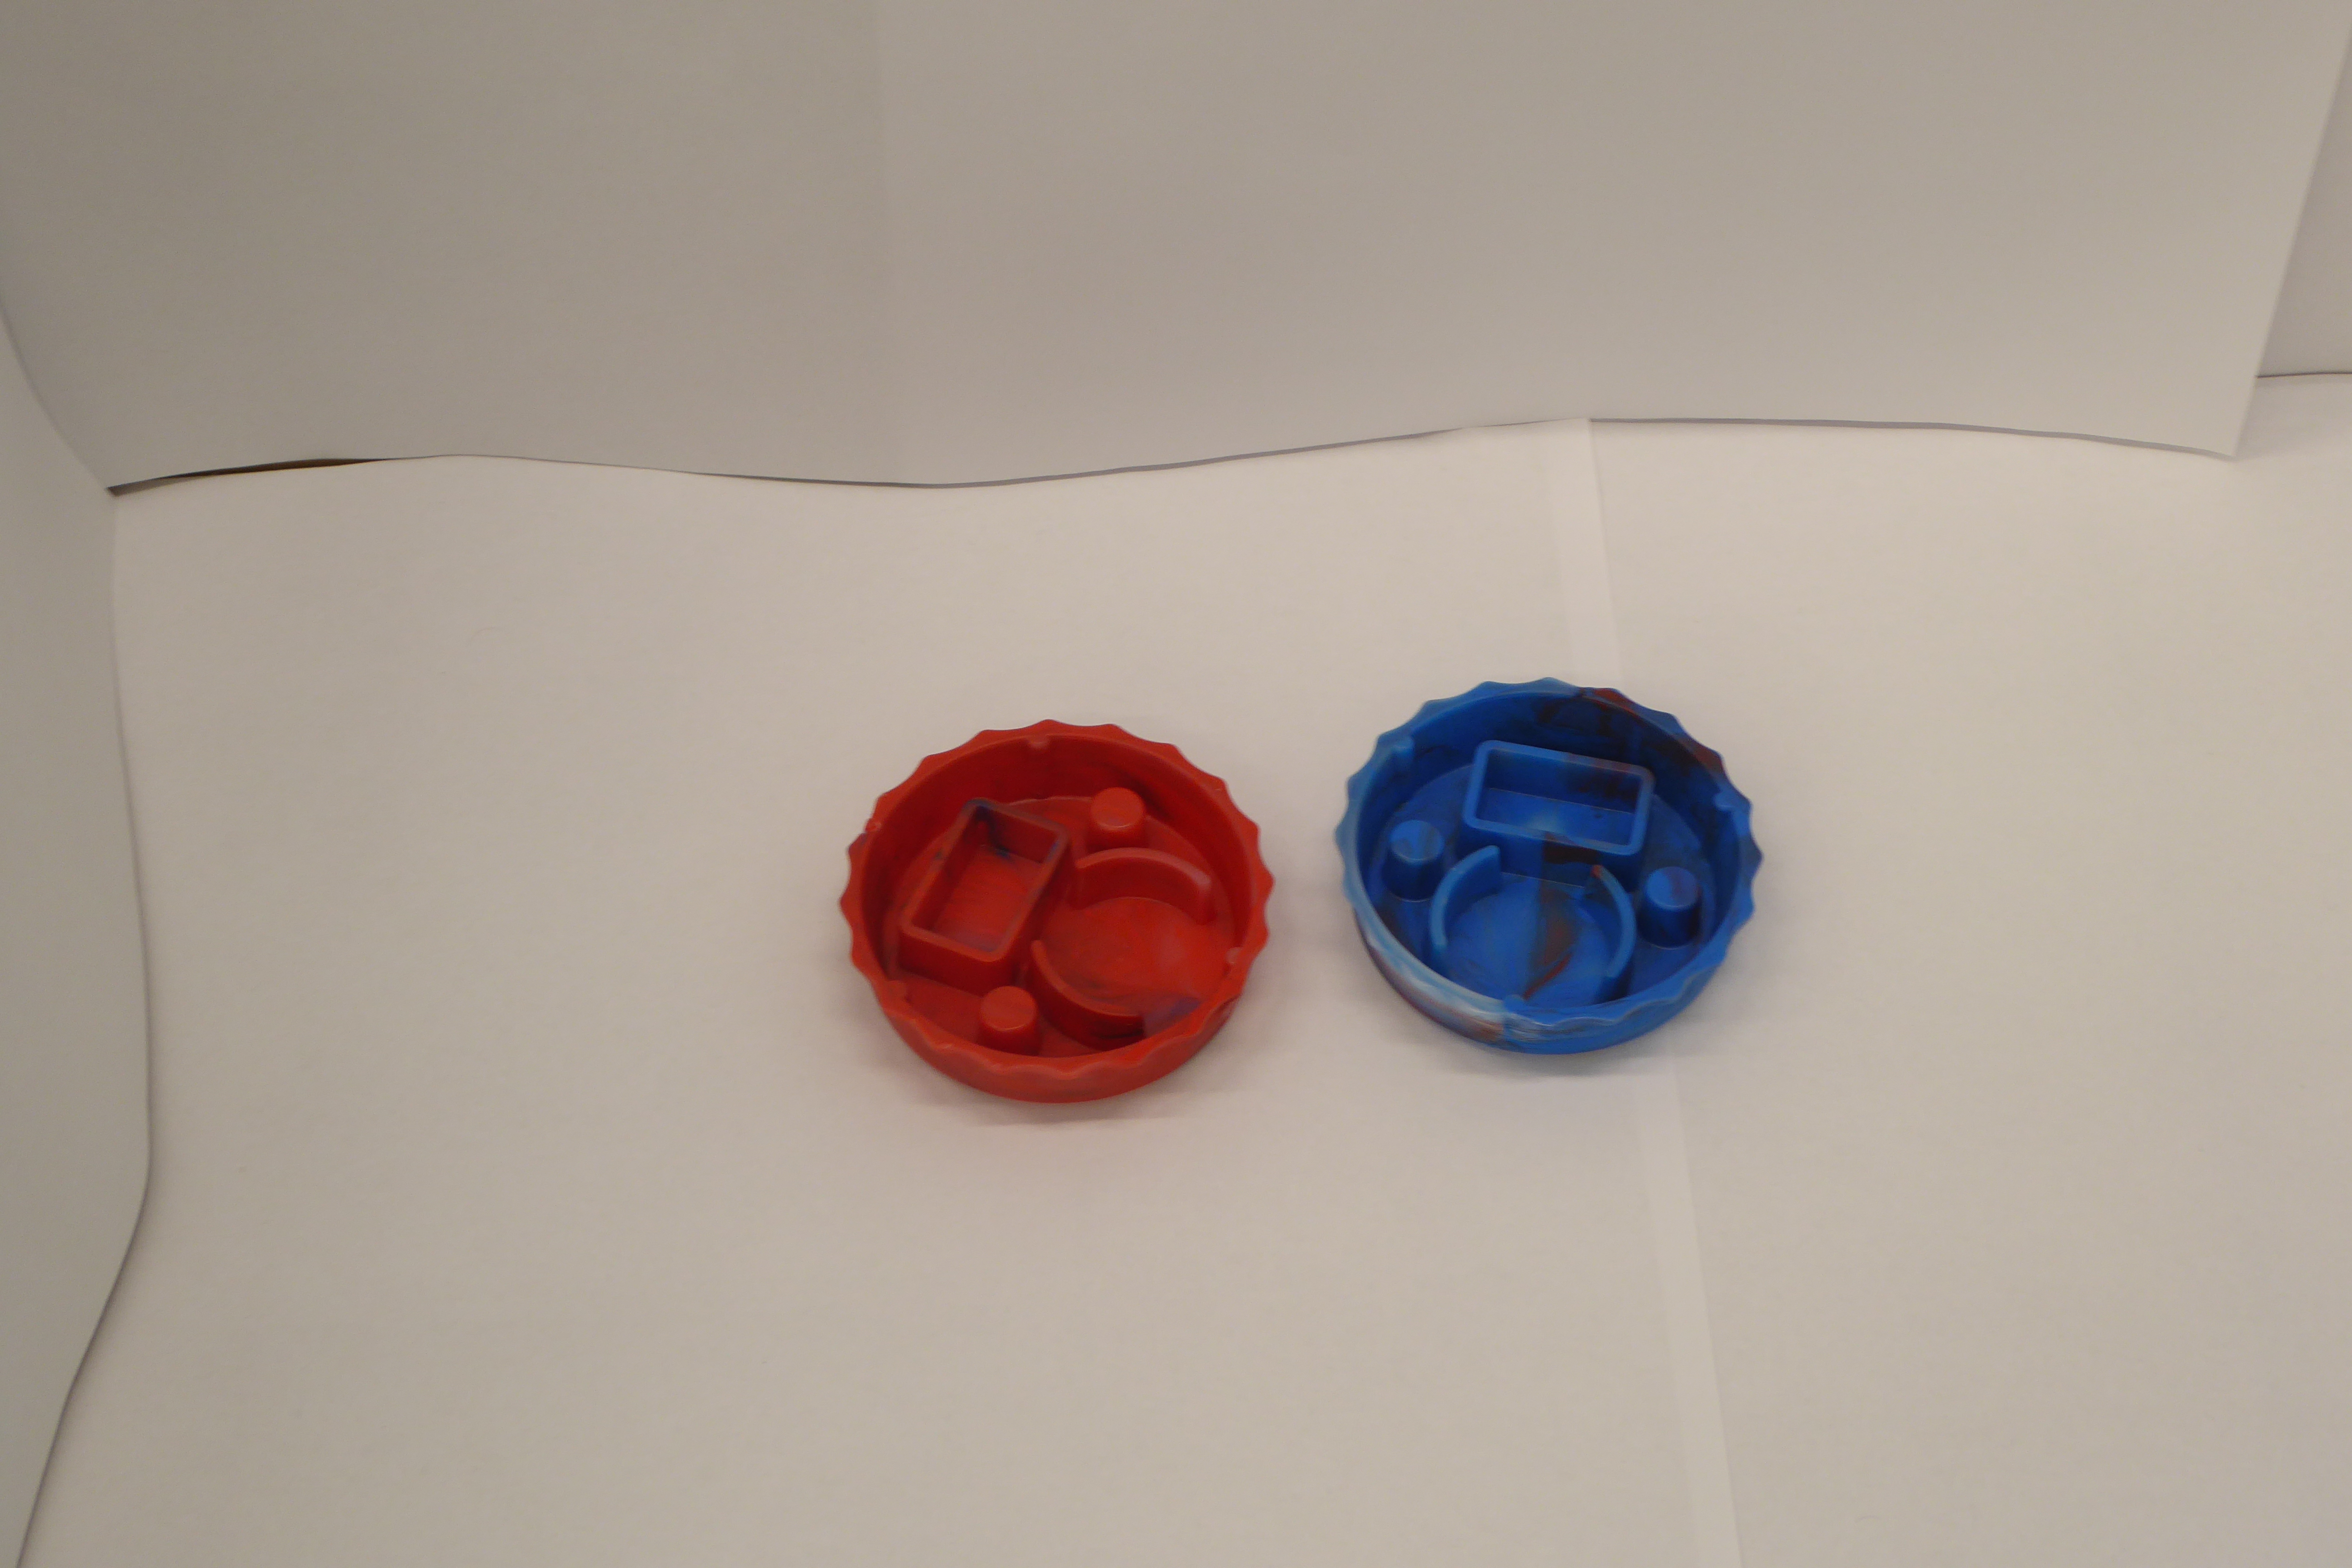
Label: Bottle Opener - Cover